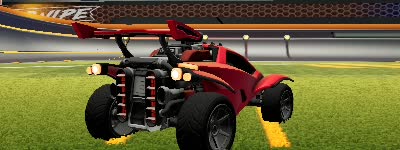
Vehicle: octane